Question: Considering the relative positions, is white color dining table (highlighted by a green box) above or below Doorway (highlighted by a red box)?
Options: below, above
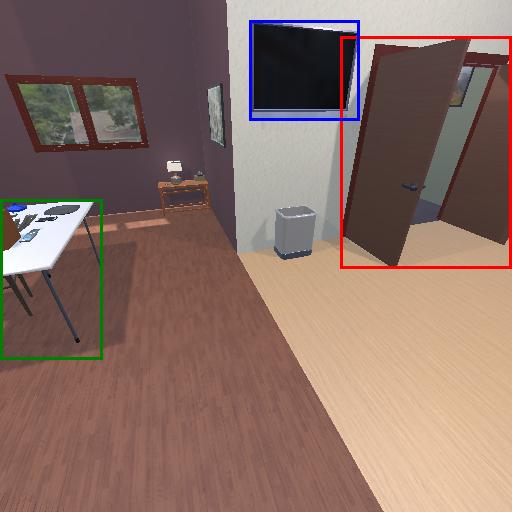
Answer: below